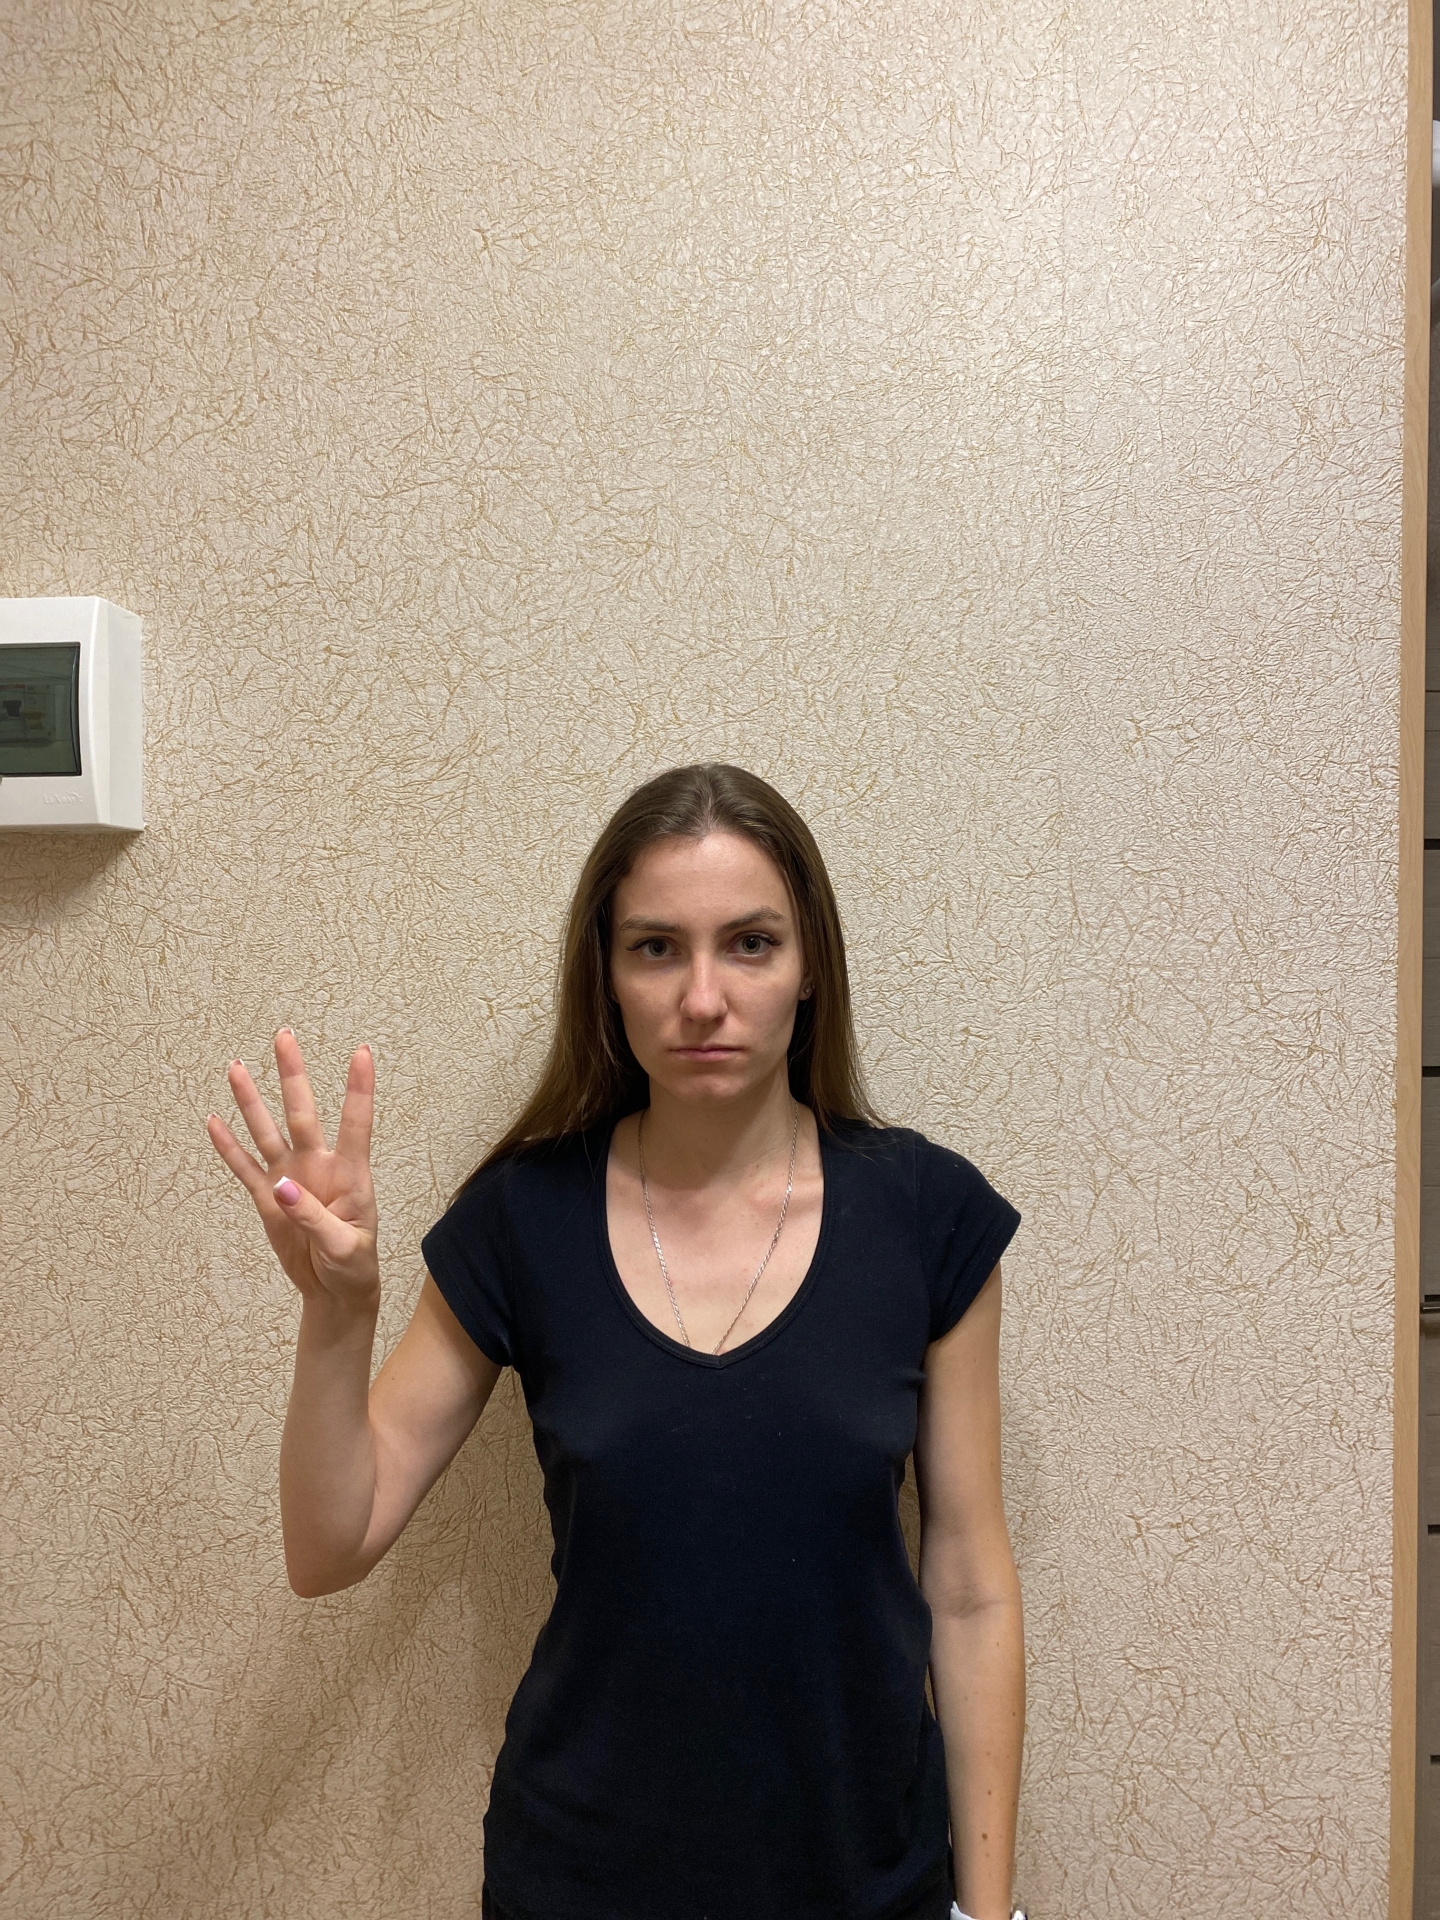
Label: clear